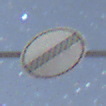
Verkehrszeichen: EndeSaemtlicherBegrenzungen
Umgebung: Outdoor, Nature
Tageszeit: Night
Wetter: Clear
Licht: Natural
Jahreszeit: NotSpecified
Kontrast: HighContrast